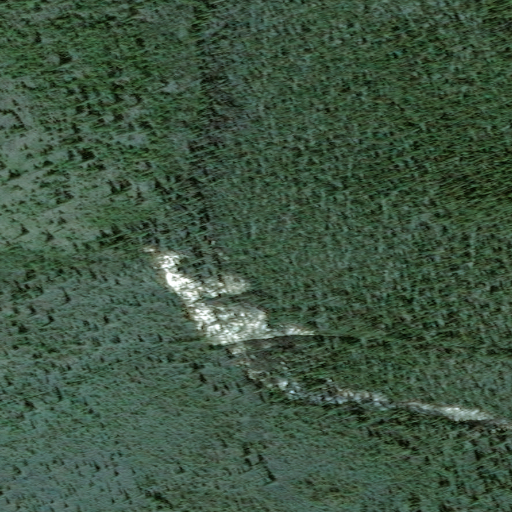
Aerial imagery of valley in Alaska named Eight Gulch containing only unknown